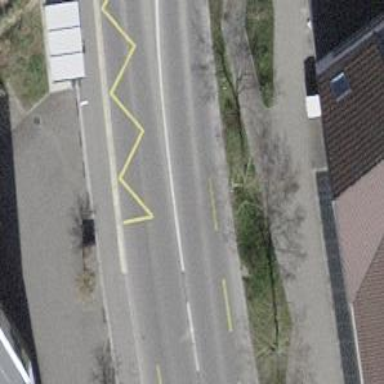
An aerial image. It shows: Bus stop equipped with public transport stop position.